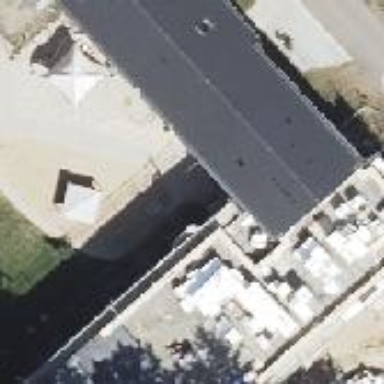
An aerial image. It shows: Kindergarten building.